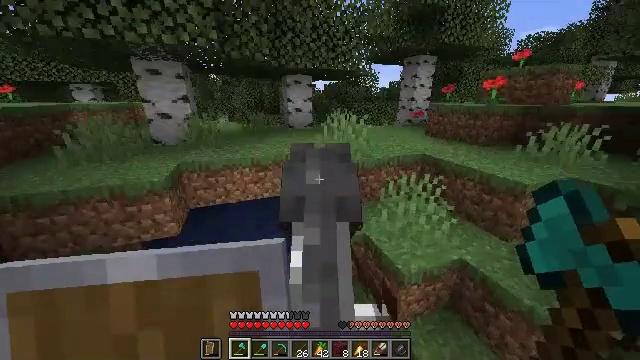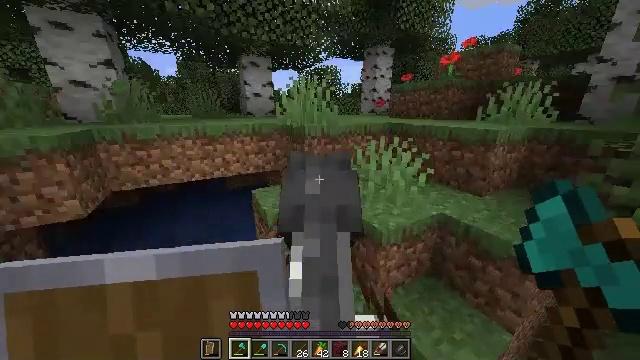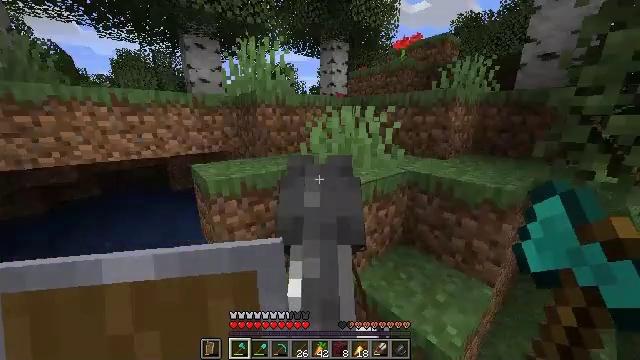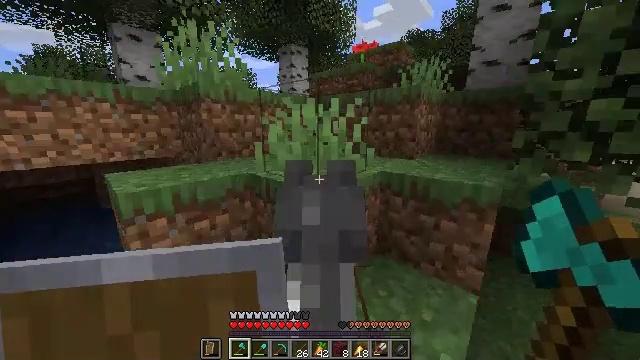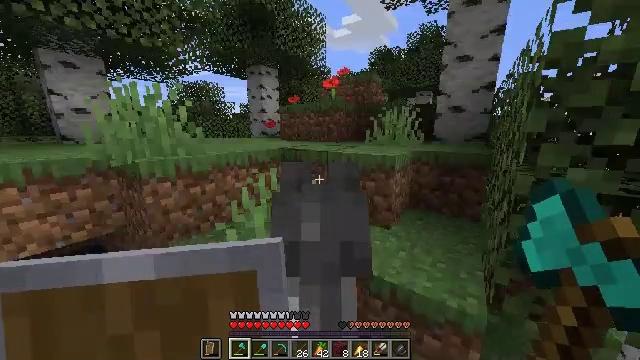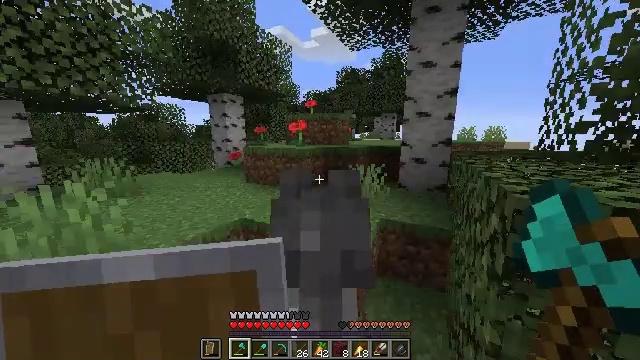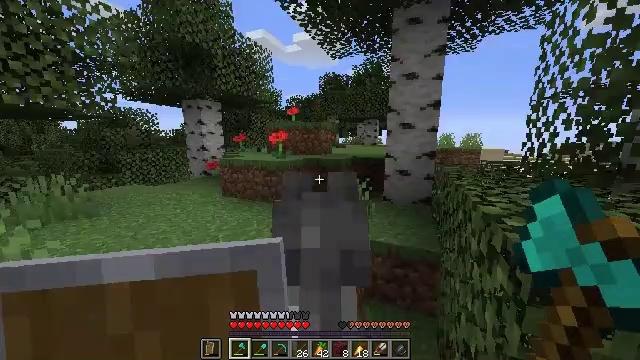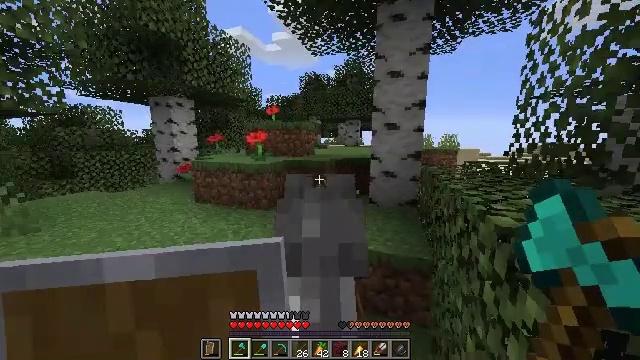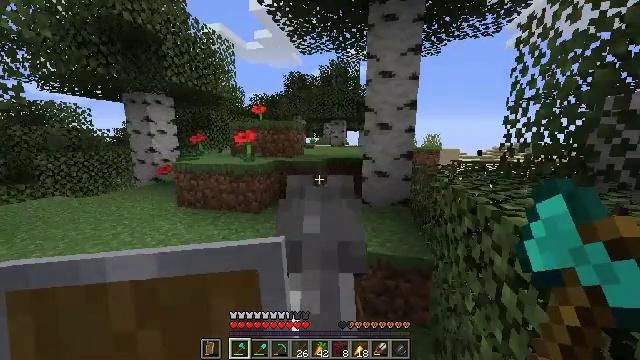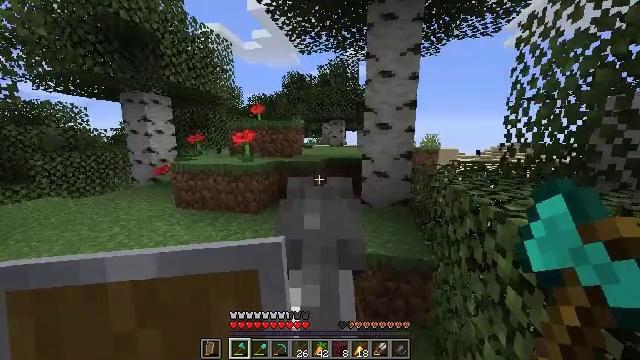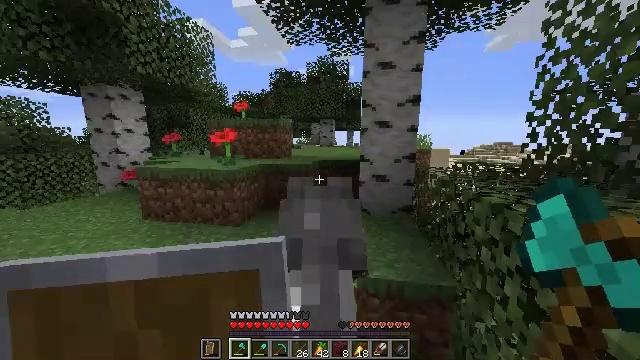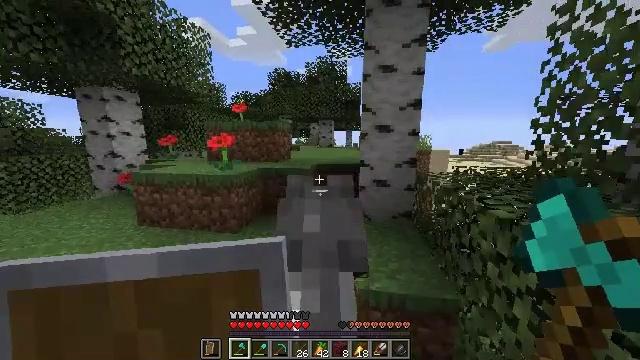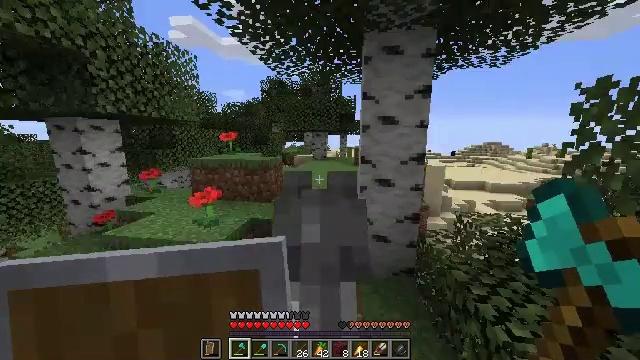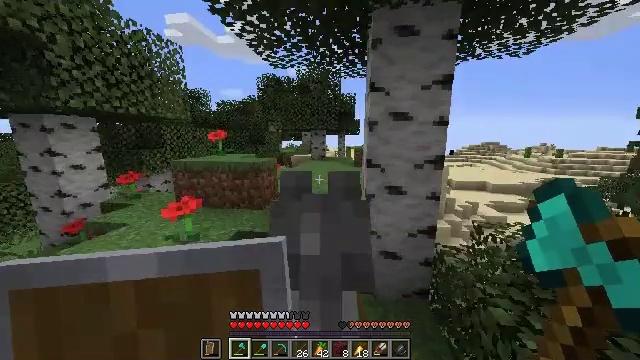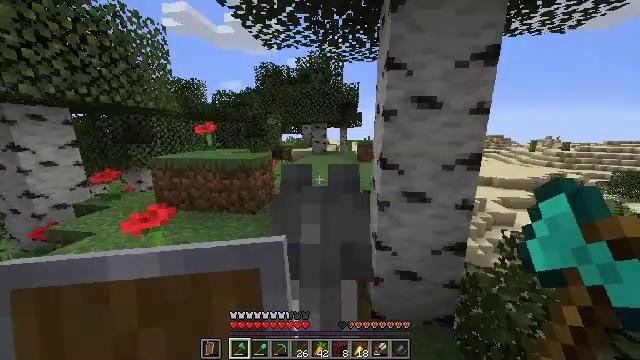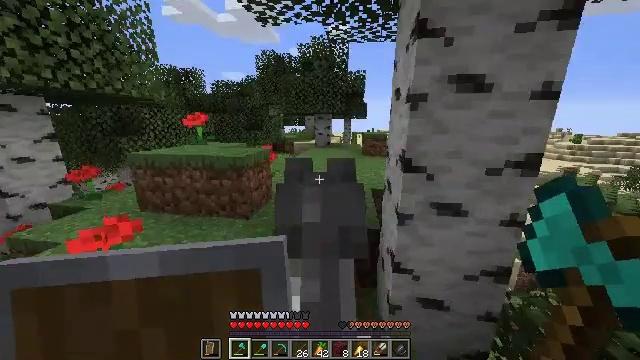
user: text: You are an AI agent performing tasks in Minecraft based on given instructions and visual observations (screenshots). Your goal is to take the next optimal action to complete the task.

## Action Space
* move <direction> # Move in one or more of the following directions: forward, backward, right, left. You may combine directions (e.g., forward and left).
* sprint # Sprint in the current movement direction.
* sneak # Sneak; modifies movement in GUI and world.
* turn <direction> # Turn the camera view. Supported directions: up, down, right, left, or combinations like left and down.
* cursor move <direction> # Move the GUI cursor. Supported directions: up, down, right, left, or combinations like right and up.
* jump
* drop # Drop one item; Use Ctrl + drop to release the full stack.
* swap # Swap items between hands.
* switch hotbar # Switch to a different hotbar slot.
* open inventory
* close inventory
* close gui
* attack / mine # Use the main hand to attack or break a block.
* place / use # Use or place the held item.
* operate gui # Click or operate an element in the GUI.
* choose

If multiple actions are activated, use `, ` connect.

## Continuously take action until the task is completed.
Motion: motion action
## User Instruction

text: Attack the ground to gather sand.
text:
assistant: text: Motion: move forward, sprint, turn right and up
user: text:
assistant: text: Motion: move forward, sprint, turn right and up
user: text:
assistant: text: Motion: move forward, sprint, turn right and up
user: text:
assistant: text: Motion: move forward, sprint, turn right
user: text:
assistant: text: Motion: move forward, sprint, turn right and up
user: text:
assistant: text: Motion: move forward, sprint, turn right
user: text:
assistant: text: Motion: move forward, sprint, turn right
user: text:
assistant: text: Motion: move forward, sprint, turn right
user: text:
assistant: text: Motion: move forward, sprint, turn right
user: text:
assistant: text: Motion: move forward, sprint
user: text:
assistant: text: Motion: move forward, sprint, turn right
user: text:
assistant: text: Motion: move forward, sprint
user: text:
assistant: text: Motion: move forward, sprint
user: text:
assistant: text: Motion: move forward, sprint, turn down
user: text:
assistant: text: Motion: move forward, sprint, turn down
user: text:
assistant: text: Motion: move forward, sprint, turn down
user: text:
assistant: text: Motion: move forward, sprint
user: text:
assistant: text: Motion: move forward, sprint
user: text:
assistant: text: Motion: move forward, sprint
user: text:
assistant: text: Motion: move forward, sprint, turn right and down
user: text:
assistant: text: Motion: move forward, sprint, turn right and down
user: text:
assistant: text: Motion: move forward, turn right
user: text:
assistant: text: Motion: move forward, turn right
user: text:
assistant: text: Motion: move forward, turn right
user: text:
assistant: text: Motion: move forward, turn right
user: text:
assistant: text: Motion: move forward
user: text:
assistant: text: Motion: move forward
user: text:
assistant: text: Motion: move forward, turn right and down
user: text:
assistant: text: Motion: move forward, turn right and down
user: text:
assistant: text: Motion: move forward, turn right and down